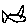
Label: fish